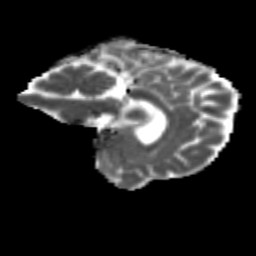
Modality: MD
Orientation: sagittal
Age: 59
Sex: female
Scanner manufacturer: siemens
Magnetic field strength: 3 T
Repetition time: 4.71 s
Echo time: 0.0906 s